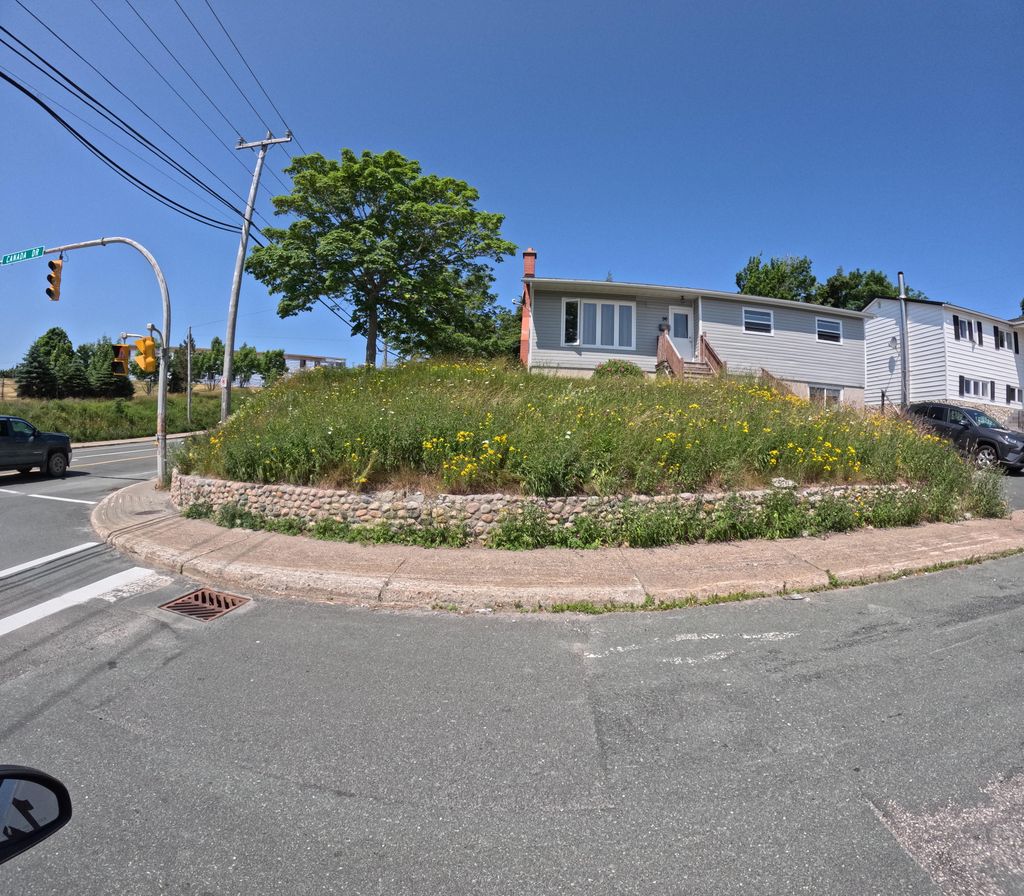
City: st_johns